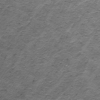
Label: not_dusty